Aerial crown-view tile of a tropical tree (Barro Colorado Island, Panama), acquired 20241014:
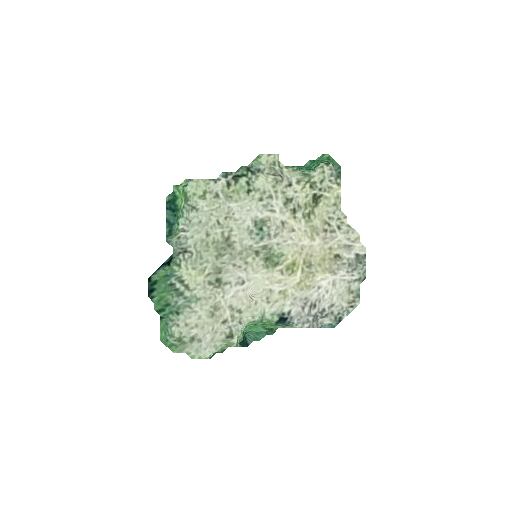
Species: Cordia bicolor
GBIF accepted scientific name: Cordia bicolor
Crown area: 50.141 m²